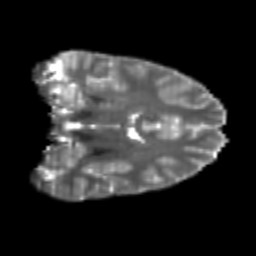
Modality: T2w
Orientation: coronal
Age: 22
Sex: male
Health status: healthy
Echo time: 0.074 s